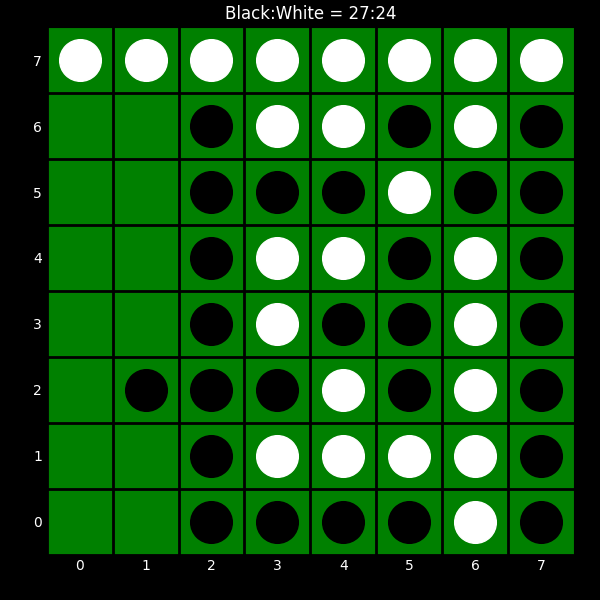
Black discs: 27
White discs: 24